Question: I am building a single column table. Code is as:
'''
var report = [ Jan 2016, report1, March2016, report2, June 2017, report3 ];
var rtable = d3.select('body')
.append('table');
var trows = rtable.selectAll('tr')
.data(report)
.enter()
.append('tr');
var tcell = trows.selectAll('td')
.data( function(row) {
return row; // ToDo - more data manipulation
})
.enter()
.append('td')
.html( function(d) {
return d;
});
'''

My question is: instead of having each character in a separate "td", I like the whole string to be in one "td".
Some thing similar to what this <URL> does.
when I use d.join as
'''
.html( function(d) {
return d.join(", ");
});
'''
I get a "Uncaught TypeError: d.join is not a function"
what am I missing, any help is much appreciated.
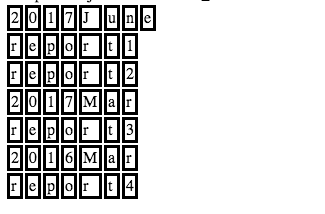
Answer: You don't need to nest your data join to get the effect that you want. Instead, you can just append a 'td' to the 'tr' of your first data join.
'''
var report = [ "Jan 2016", "report1", "March2016", "report2", "June 2017", "report3" ];
var rtable = d3.select('body')
.append('table');
var trows = rtable.selectAll('tr')
.data(report)
.enter()
.append('tr')
.append('td') // new code here
.html((d) => d);
'''
When you do 'function(d) {return d}' or '(d) => d' inside '.html()', this will now return the entire string, as opposed to each character.
As for why '.join()' doesn't work - String doesn't have that method. The example you linked uses a nested array. During that data join, each data point is an array, which will have the '.join()' method.